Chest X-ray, AP view. Patient: 49 years old, sex M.
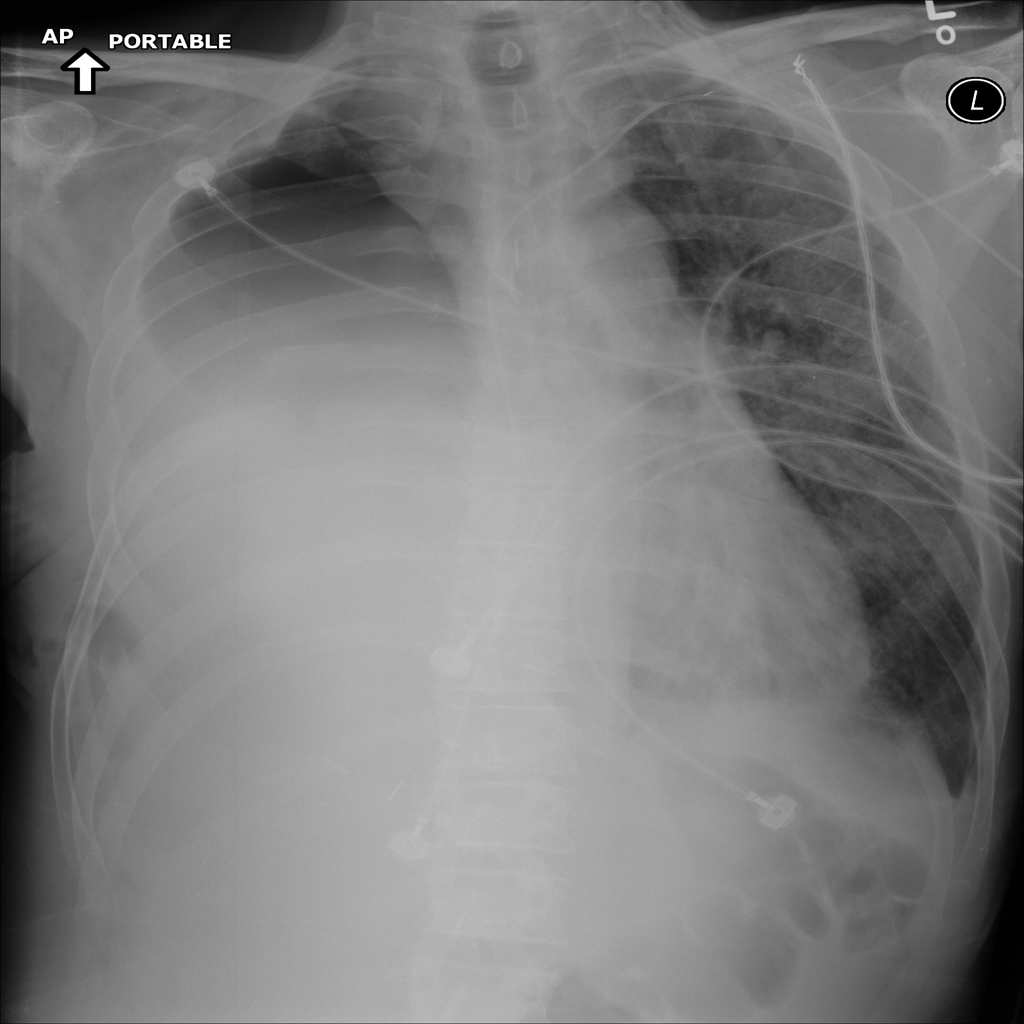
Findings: Effusion, Emphysema, Infiltration